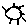
Label: sun